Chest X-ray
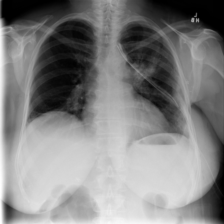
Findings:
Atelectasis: positive
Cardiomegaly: negative
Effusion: positive
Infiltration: positive
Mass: negative
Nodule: negative
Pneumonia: negative
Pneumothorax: negative
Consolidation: negative
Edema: negative
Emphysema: negative
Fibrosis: negative
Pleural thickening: negative
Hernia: negative